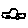
Label: car